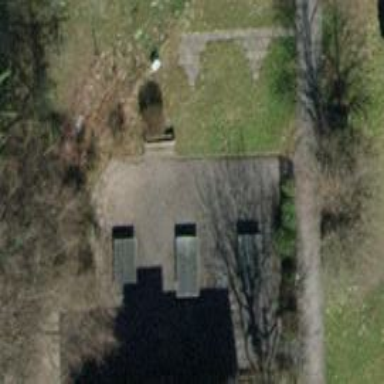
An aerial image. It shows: Bench for seating.